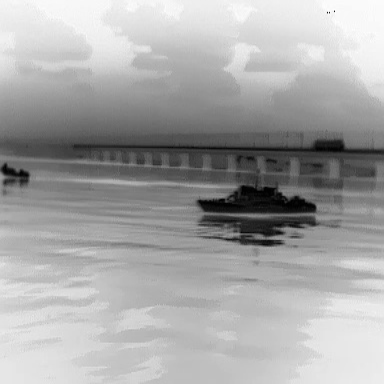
There is a warship in the infrared image.